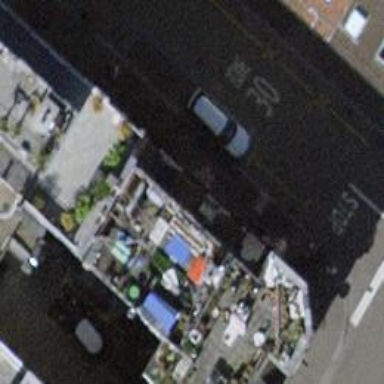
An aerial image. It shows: Parking lane for vehicles.